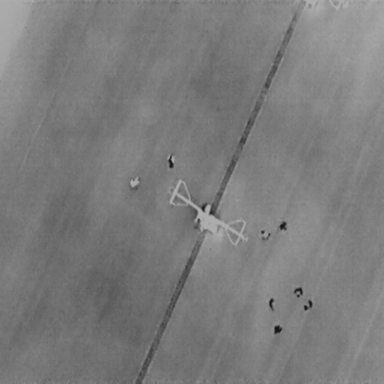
There are eight People in the infrared image.